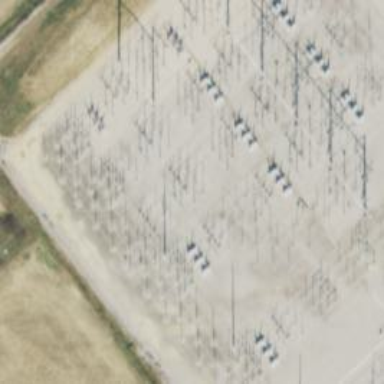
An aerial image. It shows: Switch used for power control.